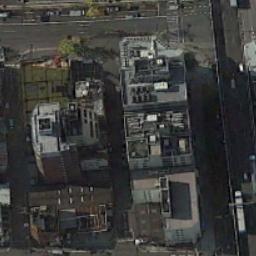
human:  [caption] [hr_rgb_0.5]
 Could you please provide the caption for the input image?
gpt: The commercial area is near many roads .

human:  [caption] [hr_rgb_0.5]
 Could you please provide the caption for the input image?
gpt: Buildings vary in size and height .

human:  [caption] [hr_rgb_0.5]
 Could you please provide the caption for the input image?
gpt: In a business district there are several tall buildings of different shapes and several roads with many cars and many trees .

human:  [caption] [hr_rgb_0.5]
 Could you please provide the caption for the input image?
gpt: A commercial area with lots of buildings of different heights is surrounded by some roads .

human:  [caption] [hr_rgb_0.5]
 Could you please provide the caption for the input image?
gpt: There are some buildings on a commercial area .